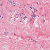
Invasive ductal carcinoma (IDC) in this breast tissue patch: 0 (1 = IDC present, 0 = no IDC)